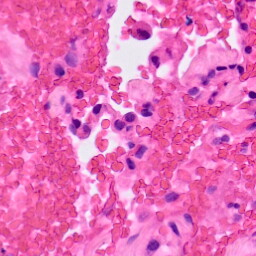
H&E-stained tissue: Lung